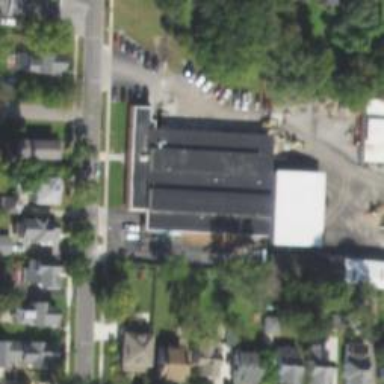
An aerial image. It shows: Industrial building used as government office.